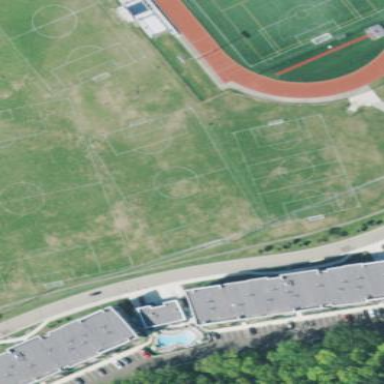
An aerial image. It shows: Soccer pitch for leisureland activities.